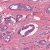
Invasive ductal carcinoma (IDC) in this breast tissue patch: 1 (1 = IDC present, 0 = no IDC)